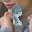
Label: 8